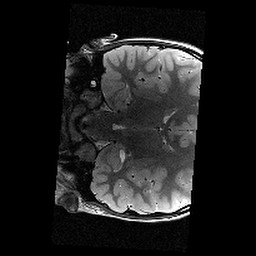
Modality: T2w
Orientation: coronal
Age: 10
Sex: female
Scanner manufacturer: siemens
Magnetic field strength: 3 T
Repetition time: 9.23 s
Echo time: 0.067 s